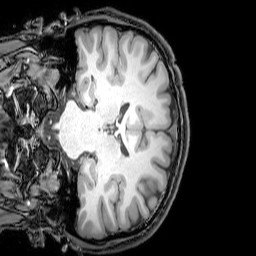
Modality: T1w
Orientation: coronal
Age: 24
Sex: male
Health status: healthy
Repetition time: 0.081 s
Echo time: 0.037 s